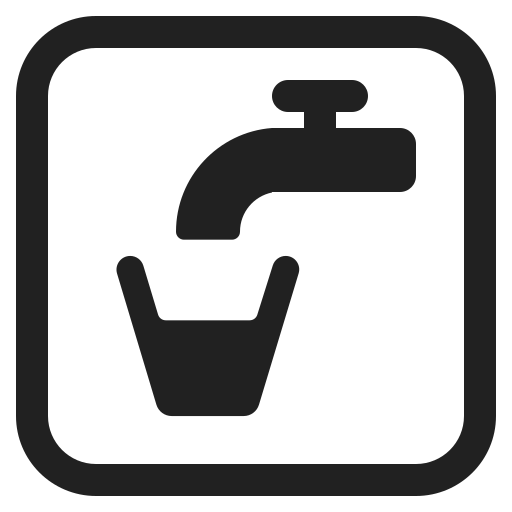
potable water high contrast